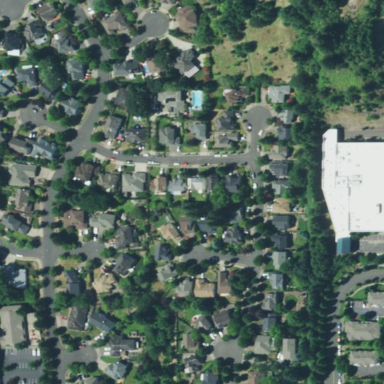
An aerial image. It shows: Residential area composed of single-family homes.